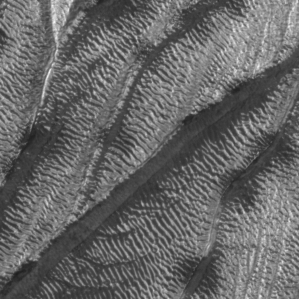
Label: frost